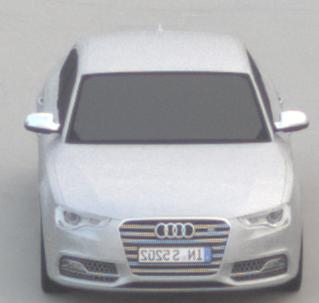
Make: Audi
Model: S5
Detailed model: F5
Model produced from: 2016
Model produced until: 2019
Doors: 2
Color: white
Road condition: dry road
Daytime: morning or afternoon
Contrast: low contrast